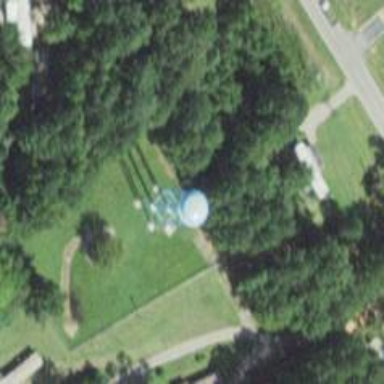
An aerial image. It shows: Water tower that is man-made.